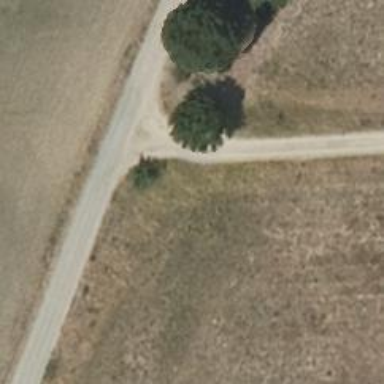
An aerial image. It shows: Dirt service road.